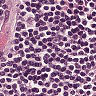
Metastatic tissue present: no